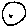
Label: circle